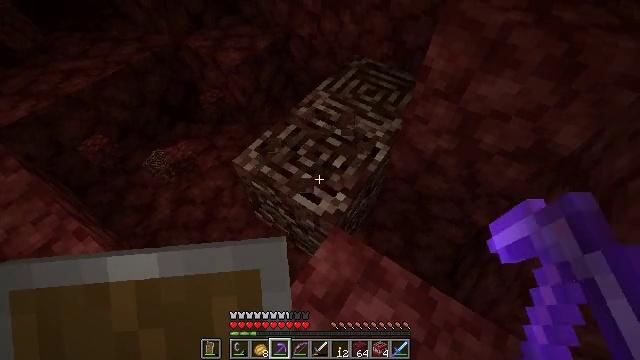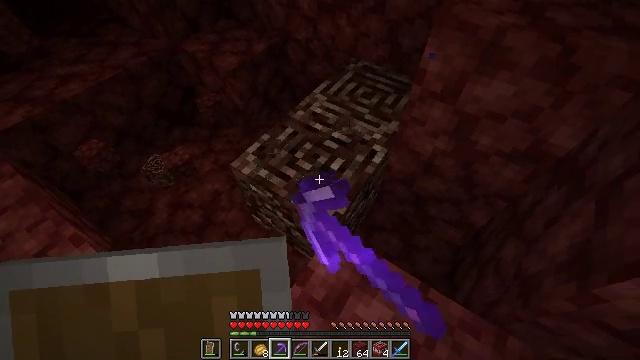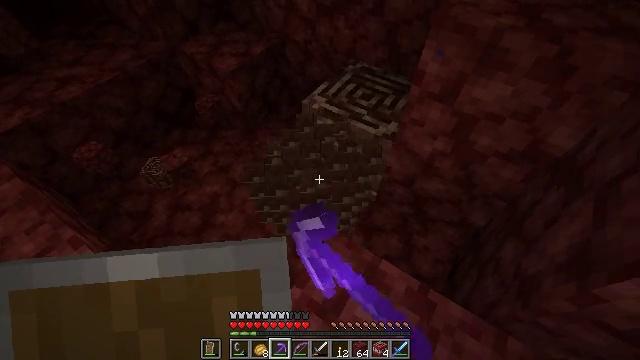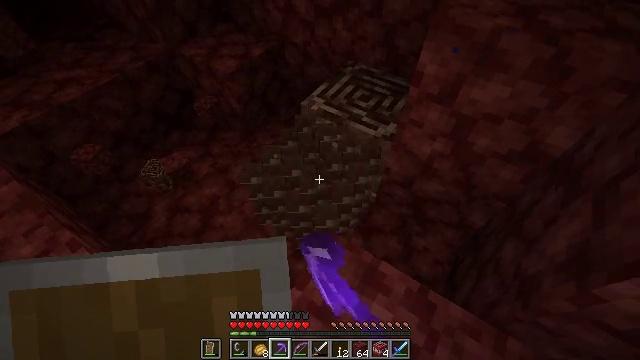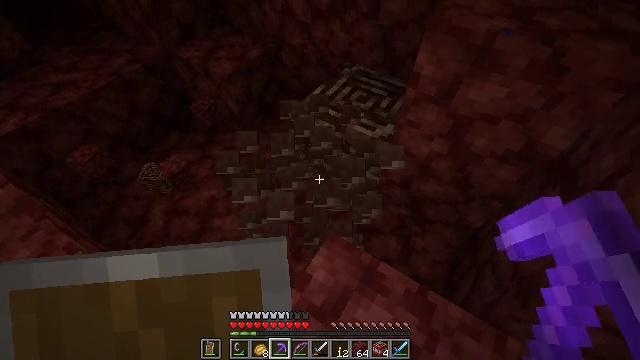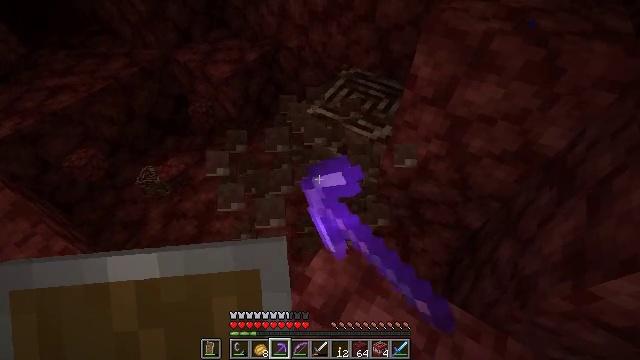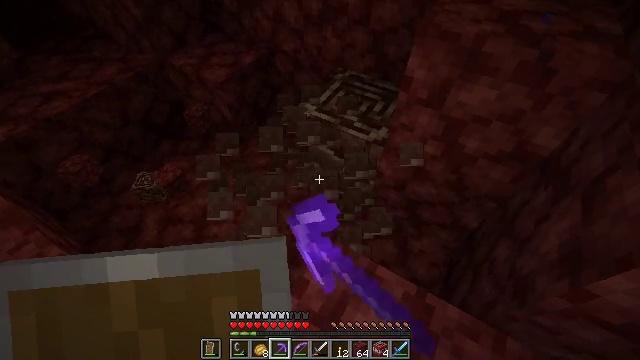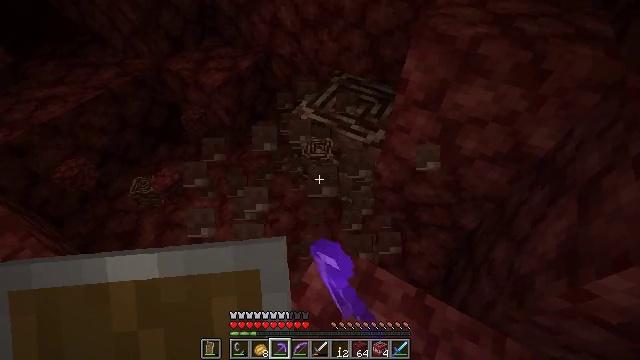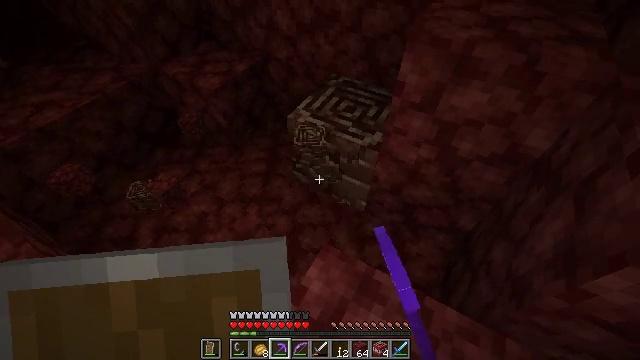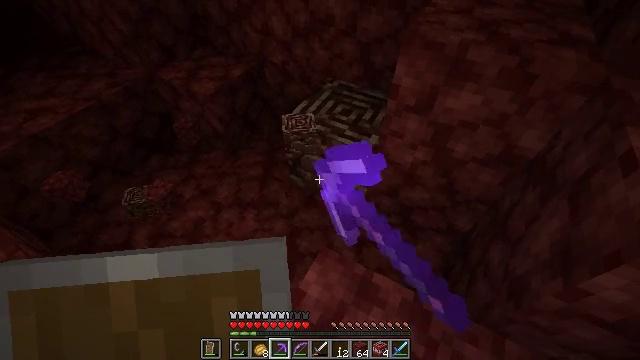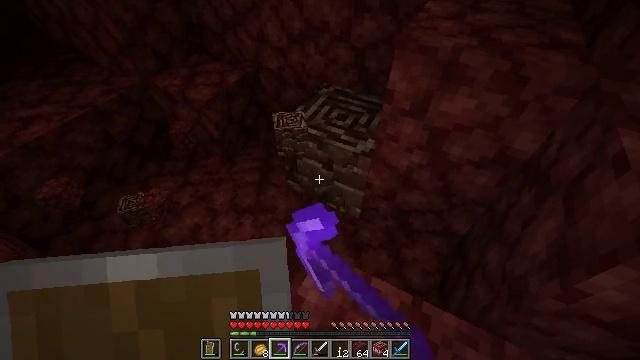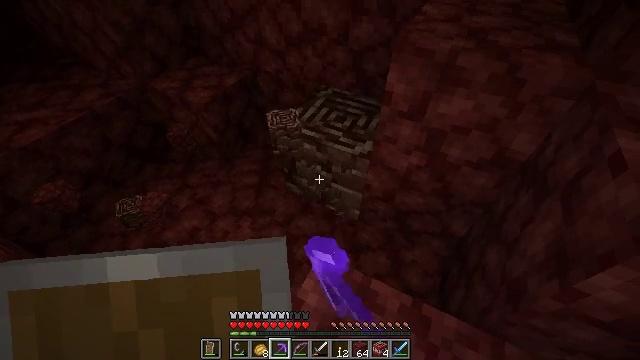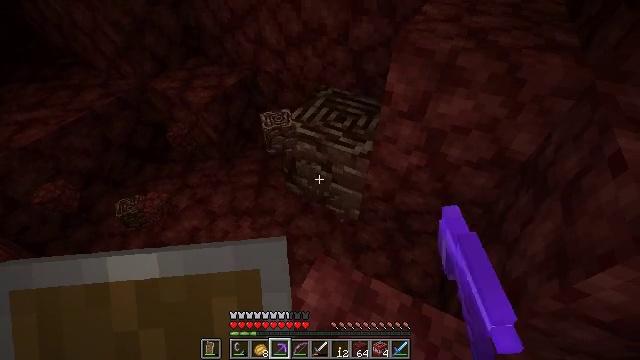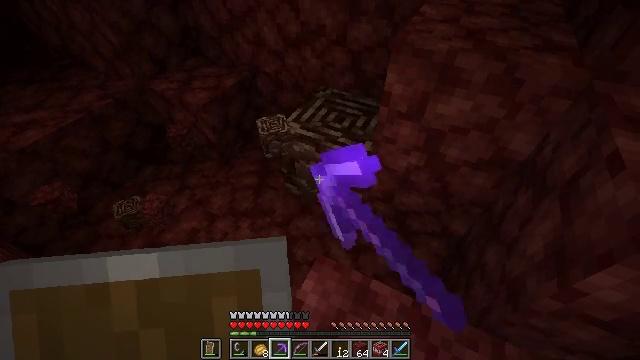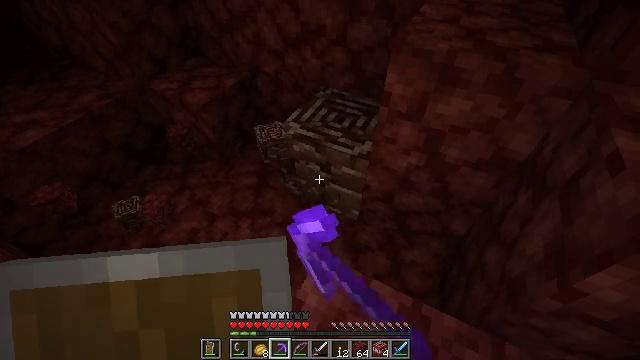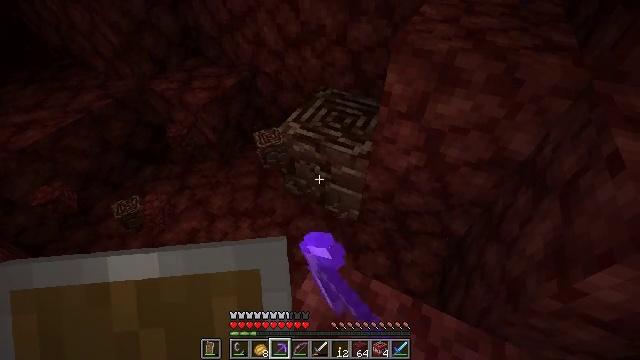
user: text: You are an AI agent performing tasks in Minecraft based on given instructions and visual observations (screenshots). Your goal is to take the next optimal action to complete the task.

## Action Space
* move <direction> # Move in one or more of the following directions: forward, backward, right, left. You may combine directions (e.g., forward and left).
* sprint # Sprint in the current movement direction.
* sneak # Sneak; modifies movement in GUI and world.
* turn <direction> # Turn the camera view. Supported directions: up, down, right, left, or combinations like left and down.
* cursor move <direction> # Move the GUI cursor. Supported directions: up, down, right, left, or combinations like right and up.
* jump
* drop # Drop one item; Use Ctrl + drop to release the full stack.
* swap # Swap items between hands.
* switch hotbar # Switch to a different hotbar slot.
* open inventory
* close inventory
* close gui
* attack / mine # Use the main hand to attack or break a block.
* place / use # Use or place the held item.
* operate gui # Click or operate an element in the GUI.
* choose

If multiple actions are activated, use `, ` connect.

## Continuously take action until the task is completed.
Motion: motion action
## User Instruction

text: Collect ancient debris for Netherite crafting.
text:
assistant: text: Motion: attack / mine
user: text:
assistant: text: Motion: attack / mine
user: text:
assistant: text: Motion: attack / mine
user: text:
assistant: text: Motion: attack / mine
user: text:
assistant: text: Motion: attack / mine
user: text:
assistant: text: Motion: turn right, attack / mine
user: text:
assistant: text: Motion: attack / mine
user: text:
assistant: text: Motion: attack / mine
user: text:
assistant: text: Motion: turn right, attack / mine
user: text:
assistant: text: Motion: turn right and up, attack / mine
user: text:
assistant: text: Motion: attack / mine
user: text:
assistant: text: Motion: attack / mine
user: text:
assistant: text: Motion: attack / mine
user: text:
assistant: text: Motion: attack / mine
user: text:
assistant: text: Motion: attack / mine
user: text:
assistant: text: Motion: attack / mine
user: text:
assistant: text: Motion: attack / mine
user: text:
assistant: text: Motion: attack / mine
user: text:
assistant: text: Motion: attack / mine
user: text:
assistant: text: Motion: attack / mine
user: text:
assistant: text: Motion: attack / mine
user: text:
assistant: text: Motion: attack / mine
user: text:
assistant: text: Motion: attack / mine
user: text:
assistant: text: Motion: attack / mine
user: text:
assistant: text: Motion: attack / mine
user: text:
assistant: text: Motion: attack / mine
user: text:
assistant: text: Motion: attack / mine
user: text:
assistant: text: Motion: attack / mine
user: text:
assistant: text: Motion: attack / mine
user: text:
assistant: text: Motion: attack / mine